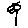
Label: flower